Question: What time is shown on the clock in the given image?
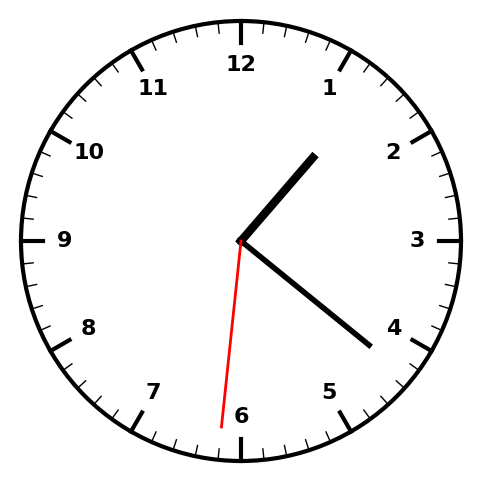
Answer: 01:21:31